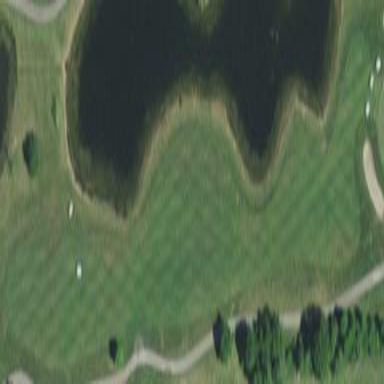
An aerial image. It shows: Scenic golf fairway.